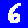
Digit: 6